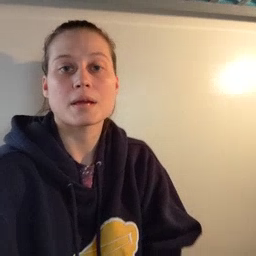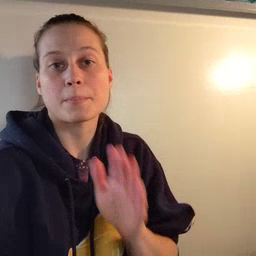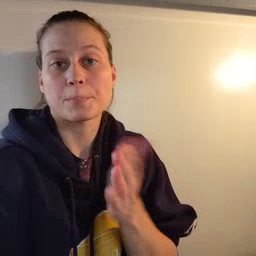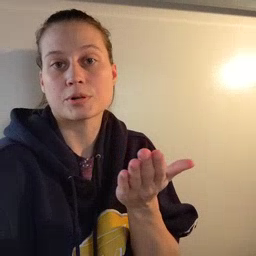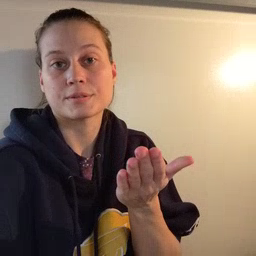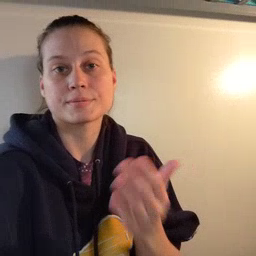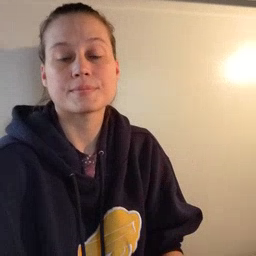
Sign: book